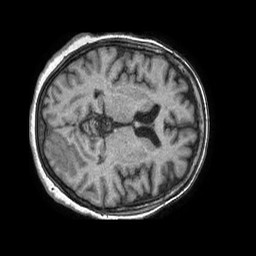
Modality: T1w
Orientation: axial
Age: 68
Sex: female
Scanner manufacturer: philips
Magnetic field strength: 1.5 T
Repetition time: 0.007775 s
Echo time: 0.003546 s